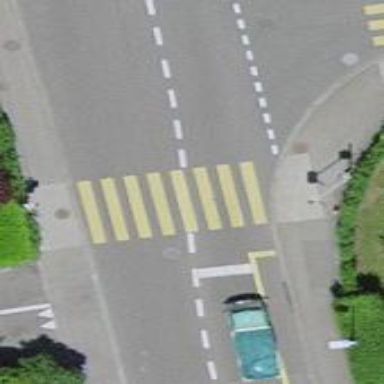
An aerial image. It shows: Crossing with zebra markings controlled by traffic signals.